Field crop: maize
Growth stage: 2
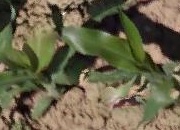
Species: maize